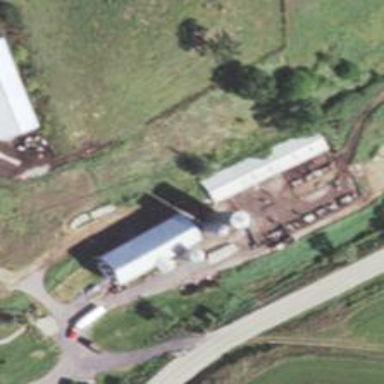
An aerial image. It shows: Silo.